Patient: sex M, age 35
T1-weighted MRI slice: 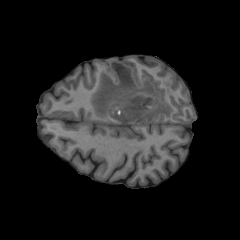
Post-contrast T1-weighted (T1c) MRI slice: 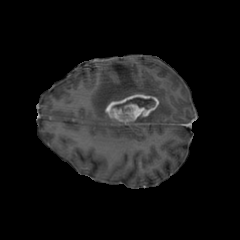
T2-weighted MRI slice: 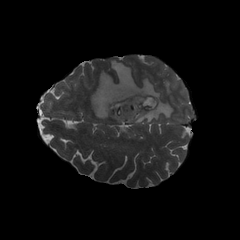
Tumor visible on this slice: yes
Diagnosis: Glioblastoma, IDH-wildtype
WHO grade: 4